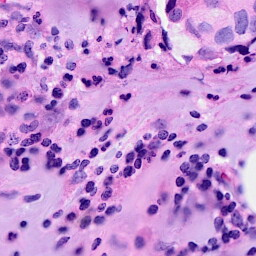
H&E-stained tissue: Breast